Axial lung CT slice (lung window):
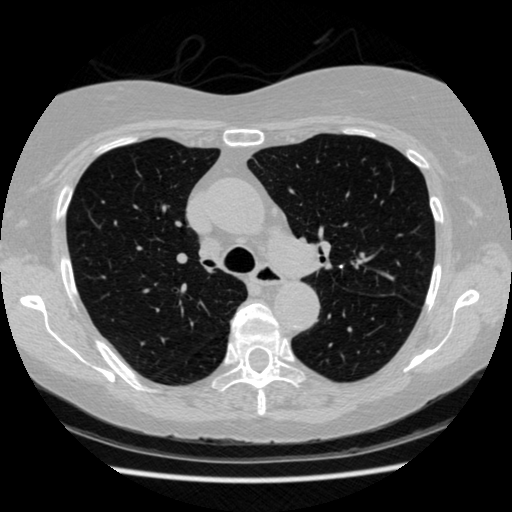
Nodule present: no